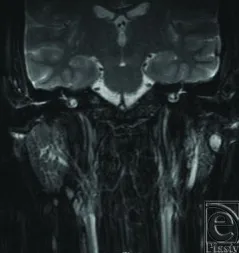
(c) Magnetic resonance image demonstrating tumor within the left parotid gland.
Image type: radiology (mri)